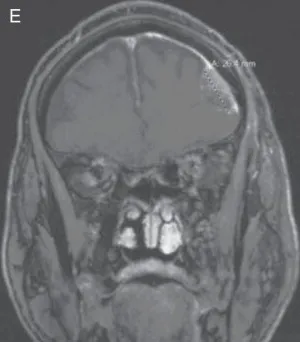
(E) MR COR T1 Flair post-contrast on 10/10/2020 shows the increase in size of the frontal lesion.
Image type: radiology (mri)